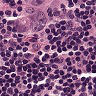
Metastatic tissue present: yes